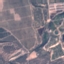
Land use / land cover: PermanentCrop